Question: I'm trying to authenticate through AJAX and can not figure out how to show a message when ajax request is finished. When email and password are invalid, I need to show an error message.
The code of a haml page
'''
=form_for(resource, :as => resource_name, :url => session_path(resource_name), :remote => true, :format => :json) do |f|
= label :user, :email, "Email"
= text_field :user, :email
= label :user, :password
= password_field :user, :password
%input{:type => "submit", :value => "Sign in"}
'''
and the result

Your ideas?
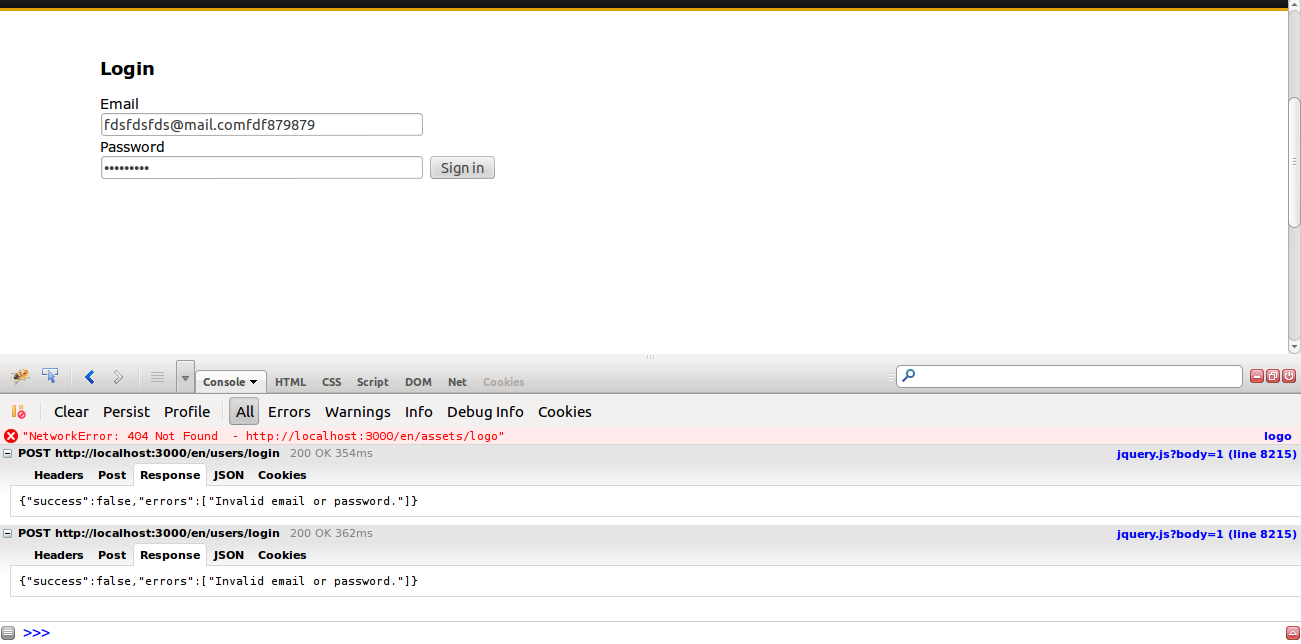
Answer: Since you're using JSON format (only data, not actions), you need some kind of client-side processing.
Try to process response in 'ajax:success' handler. With jQuery it can be something like:
'''
$('#the_form_id').on('ajax:success', function(data, status, xhr) {
if(data) {
if(data.status) { // Login successful
alert("Login successful");
}
else {
alert(data.errors);
// To show errors inside a DOM element
$("#error-wrapper").html(data.errors);
}
}
});
'''